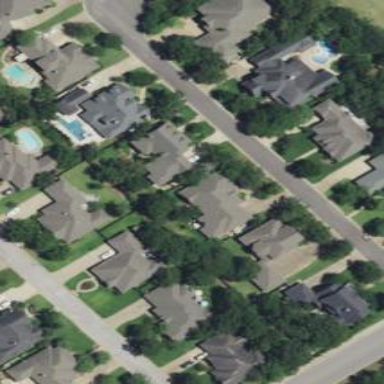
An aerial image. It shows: Neighborhood.